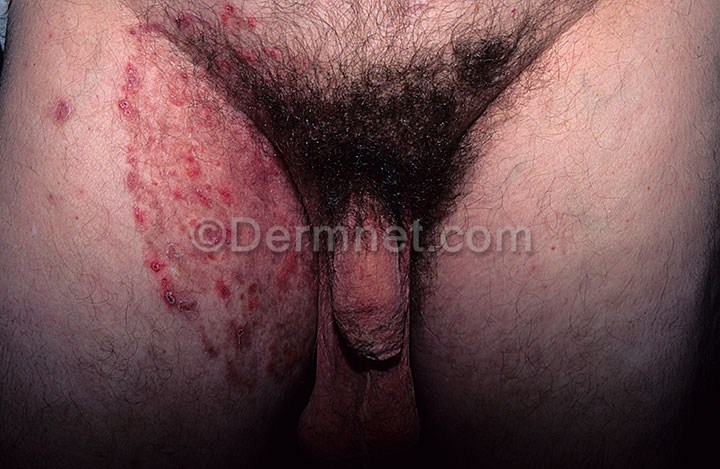
Disease: Tinea Ringworm Candidiasis and other Fungal Infections